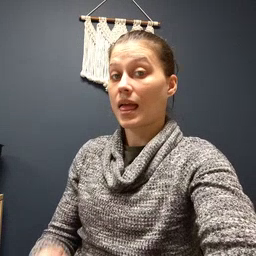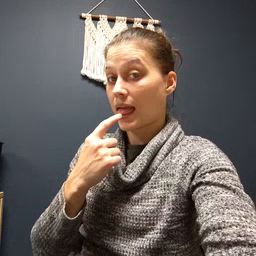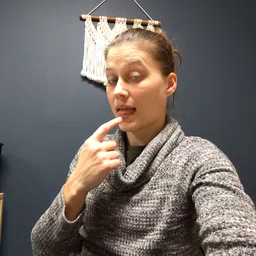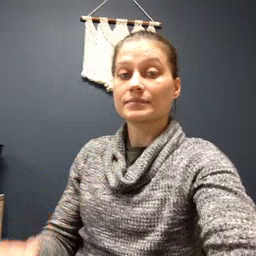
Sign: tongue